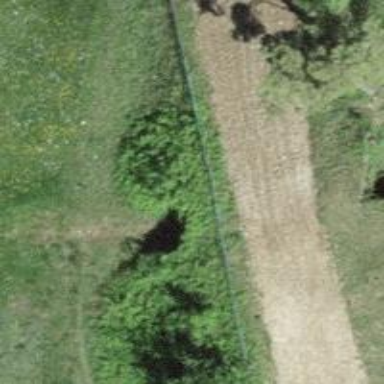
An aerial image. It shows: Path going through tunnel.